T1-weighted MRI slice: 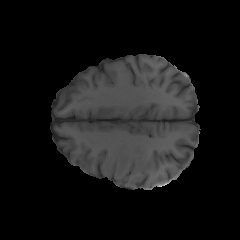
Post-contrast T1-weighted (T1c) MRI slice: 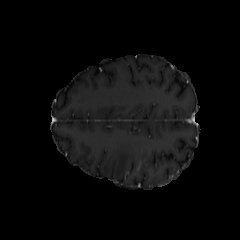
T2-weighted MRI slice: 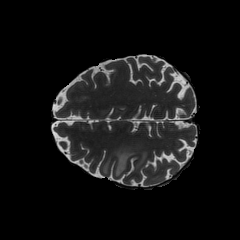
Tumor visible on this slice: yes